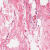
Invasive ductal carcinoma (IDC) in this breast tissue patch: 0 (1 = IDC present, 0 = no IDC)